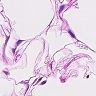
Metastatic tissue present: no